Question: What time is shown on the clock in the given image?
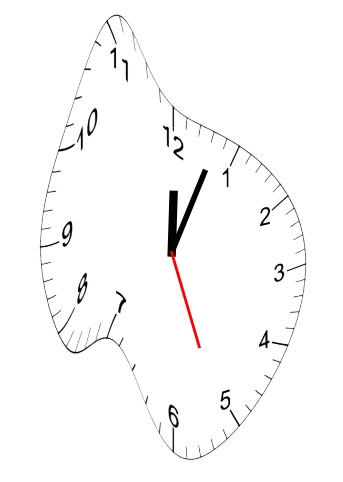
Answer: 12:03:26